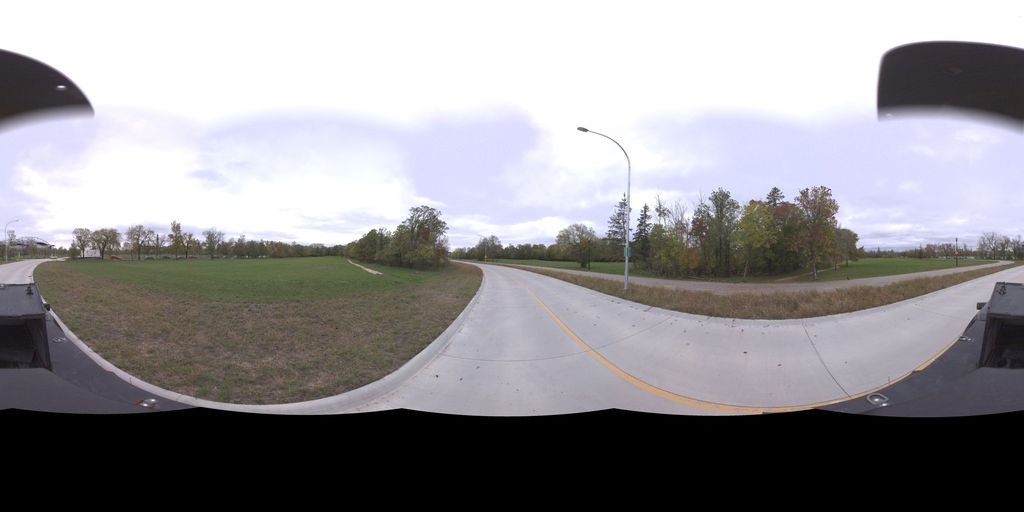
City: winnipeg